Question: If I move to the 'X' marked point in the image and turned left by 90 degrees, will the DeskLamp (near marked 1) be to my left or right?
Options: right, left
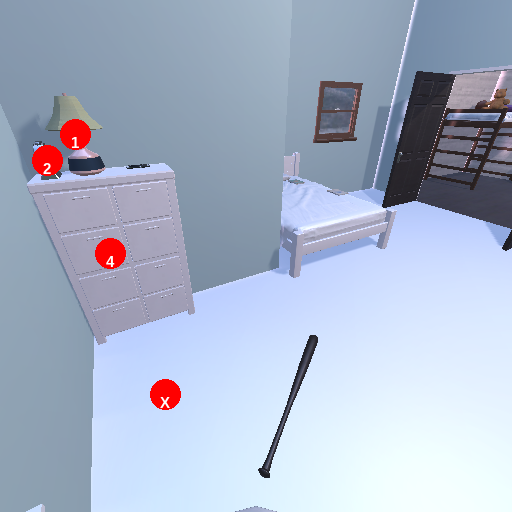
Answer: right